Chest X-ray:
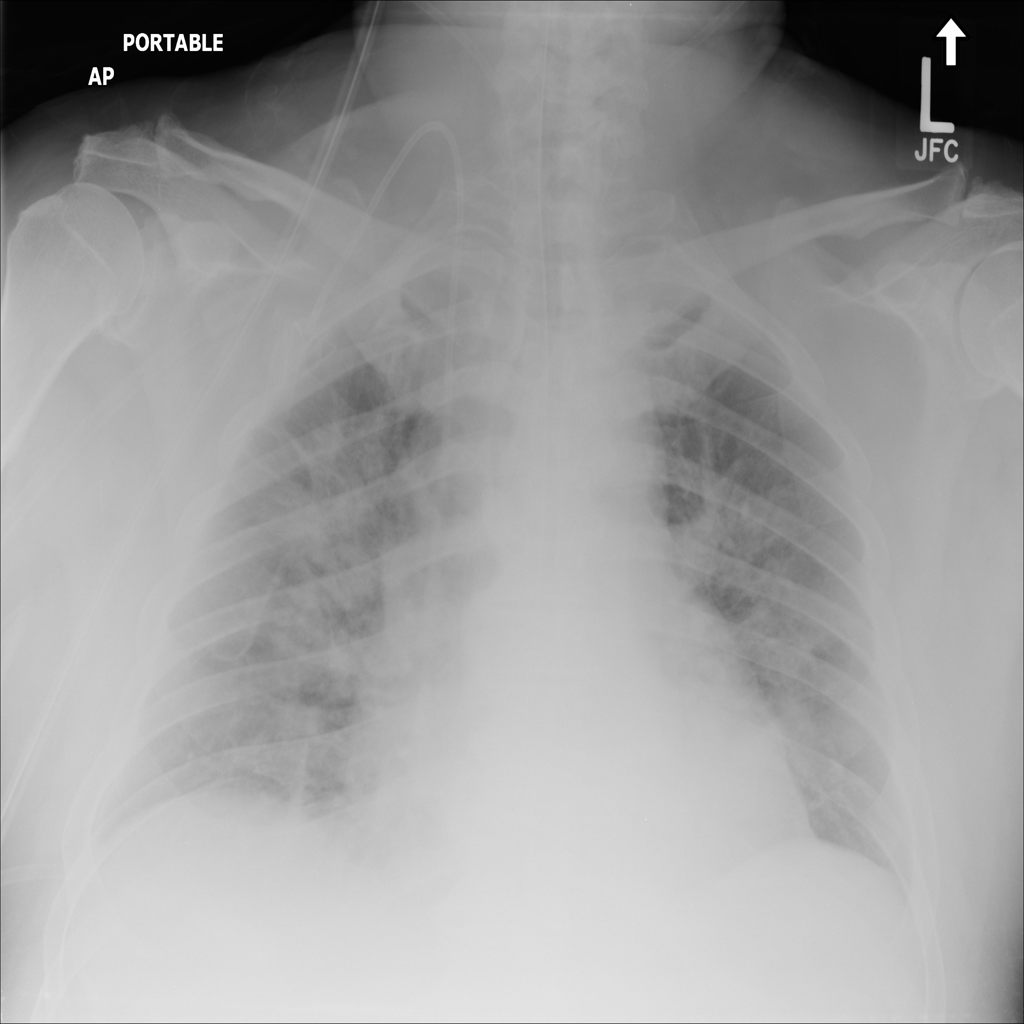
Findings: Consolidation
No abnormal finding: no